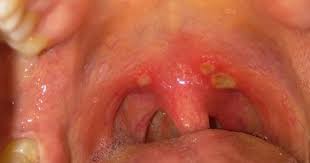
Condition: Mouth Ulcer